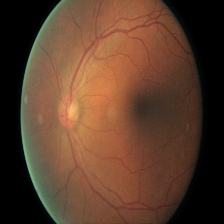
Diabetic retinopathy grade: Moderate